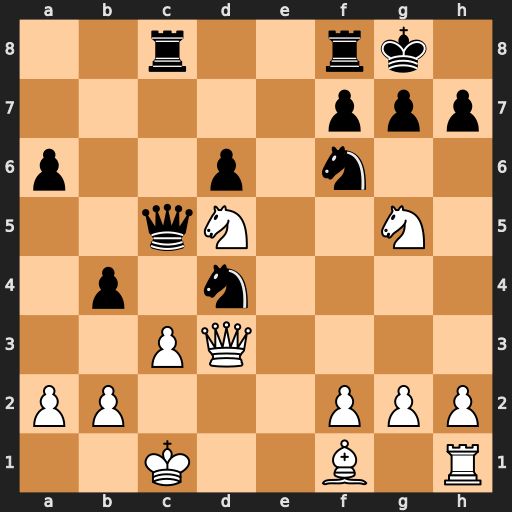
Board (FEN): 2r2rk1/5ppp/p2p1n2/2qN2N1/1p1n4/2PQ4/PP3PPP/2K2B1R
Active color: w
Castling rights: -
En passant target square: -
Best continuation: Nxf6+ gxf6 Qxh7#